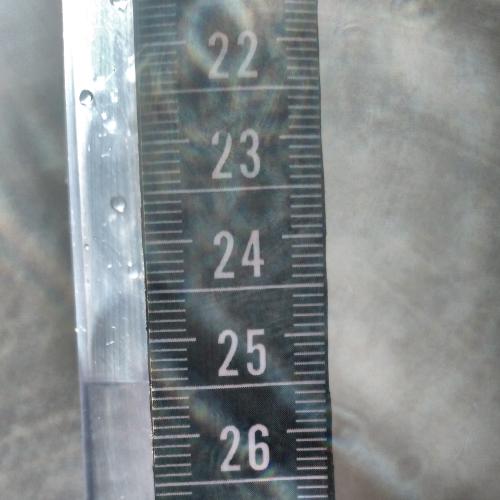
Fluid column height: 25.4 cm